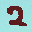
Label: 2